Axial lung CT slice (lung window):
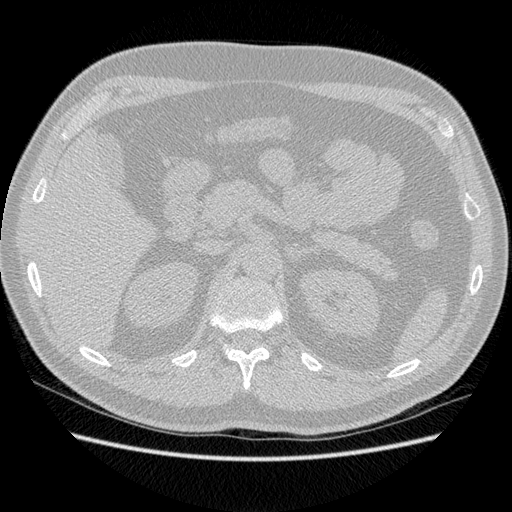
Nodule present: no